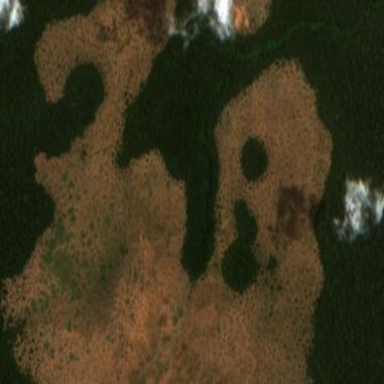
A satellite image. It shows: Savanna grassland.